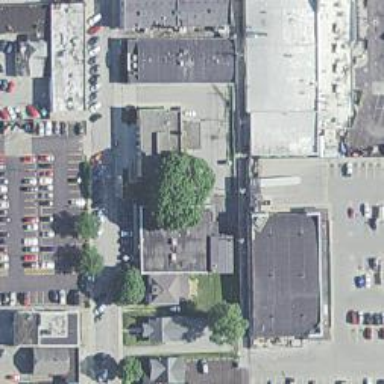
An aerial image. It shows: Post office.